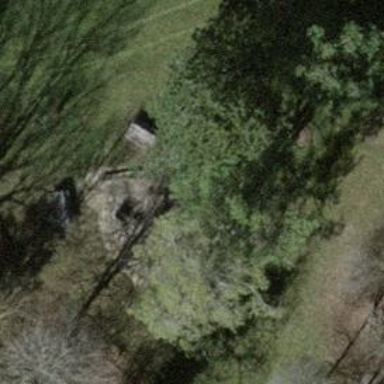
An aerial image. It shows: Bench.